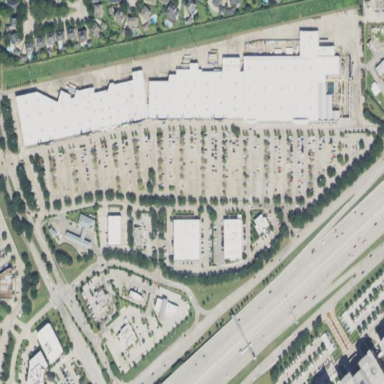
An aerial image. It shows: Retail area.